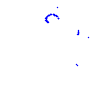
Particle: proton